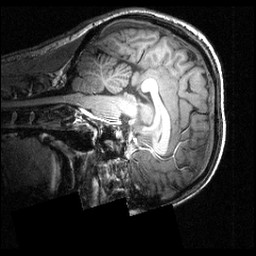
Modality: T1w
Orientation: sagittal
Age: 26
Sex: male
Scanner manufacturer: siemens
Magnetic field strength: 3.951 T
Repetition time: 1.5 s
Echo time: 0.00335 s